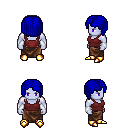
a pixel art fantasy rpg character, male body template, dark elf, purple skin, maroon pirate shirt, robe skirt, blue pageboy hairstyle, white cloth bracers, gold boots, four views (front, back, left, right), 2x2 character sprite sheet, small pixel art, hard edges, no anti-aliasing